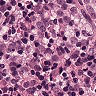
Metastatic tissue present: yes